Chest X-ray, AP view. Patient: 31 years old, sex M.
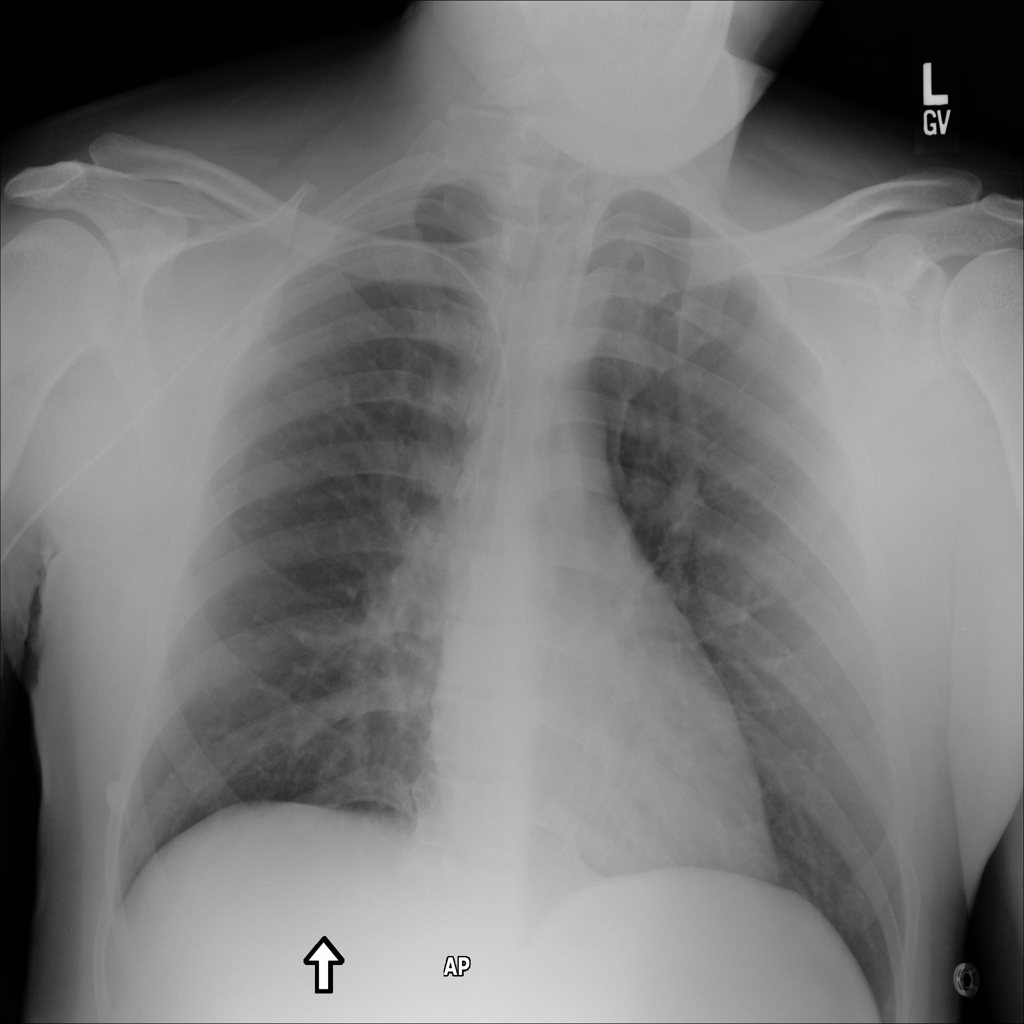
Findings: No Finding